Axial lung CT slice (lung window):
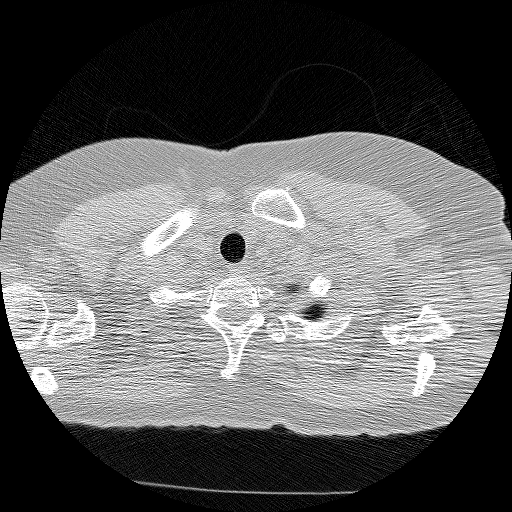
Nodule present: no